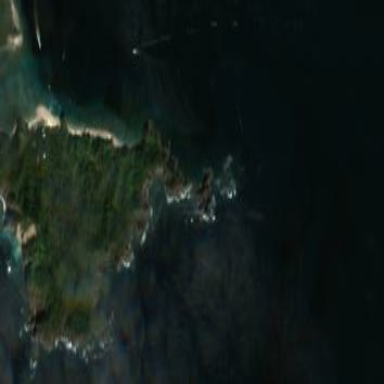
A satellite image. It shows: Picturesque coastline scene.